Question: My environment:
'''
VCL application developped on RadStudio XE4 on Windows 7 pro (32bit).
tested on Windows 7 pro (32bit).
'''
I found some strange behavior of software produced using RadStudio XE4.
Strings of TLabel placed over TPanel is not updated correctly.
The simplest example of this is shown as the picture. In this software, TLabel shows current time for every second. As shown in the picture, the lower part (which is on TPanel) is not updated unless I put window of other software overlapped on the TPanel component.

Is this normal behavior for RadStudio? Or some bugs in the RadStudio?
If there is some workaround, I would like to know.
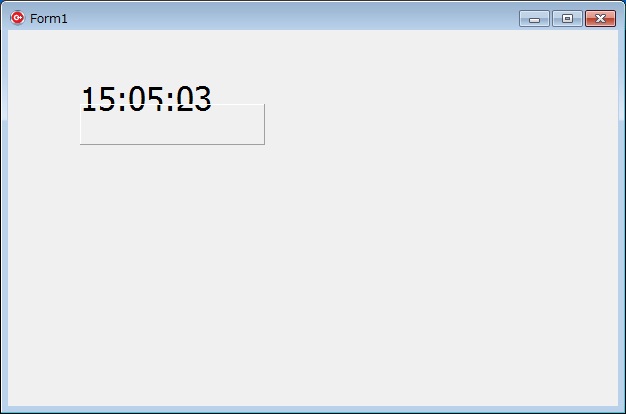
Answer: 'TLabel' is a 'TGraphicControl' descendant. 'TPanel' is a 'TWinControl' descendant. A 'TGraphicControl' renders on the HDC of its 'Parent' window, not on other child controls of the same 'Parent'. When the 'TLabel' is updated, it triggers a repaint of its 'Parent' but not of the 'TPanel'. To force that repaint, call the 'TPanel''s 'Update()' or 'Invalidate()' method whenever you make changes to the 'TLabel'.